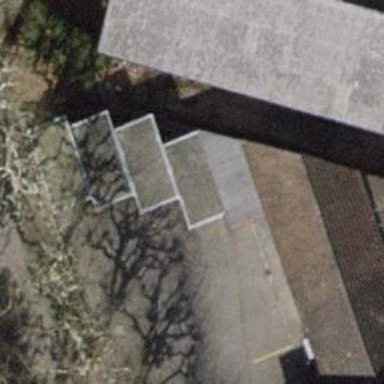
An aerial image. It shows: Group of garages.